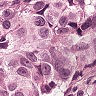
Metastatic tissue present: yes